Question: I have a Vim command to enter a "Distraction Free" mode:
'''
command! DistractionFreeMode set guioptions-=r gfn=Cousine:h12 showtabline=0 fullscreen laststatus=0 noruler wrap linebreak nolist linespace=5 foldcolumn=3 nonumber columns=80
'''
Note also that I am using MacVim. The command sort of works, but some of the settings don't seem to be triggered. These include 'columns=80' and 'nolist'. I always have to set these separately after executing this command in order to get them right. I have also tried putting these settings in a function that I called with the command and had the same issue. What is the source of this problem?
EDIT: Here is a screenshot of the look I'm aiming at. Using 'fullscreen' and 'columns' together is necessary to achieve this, as far as I know:

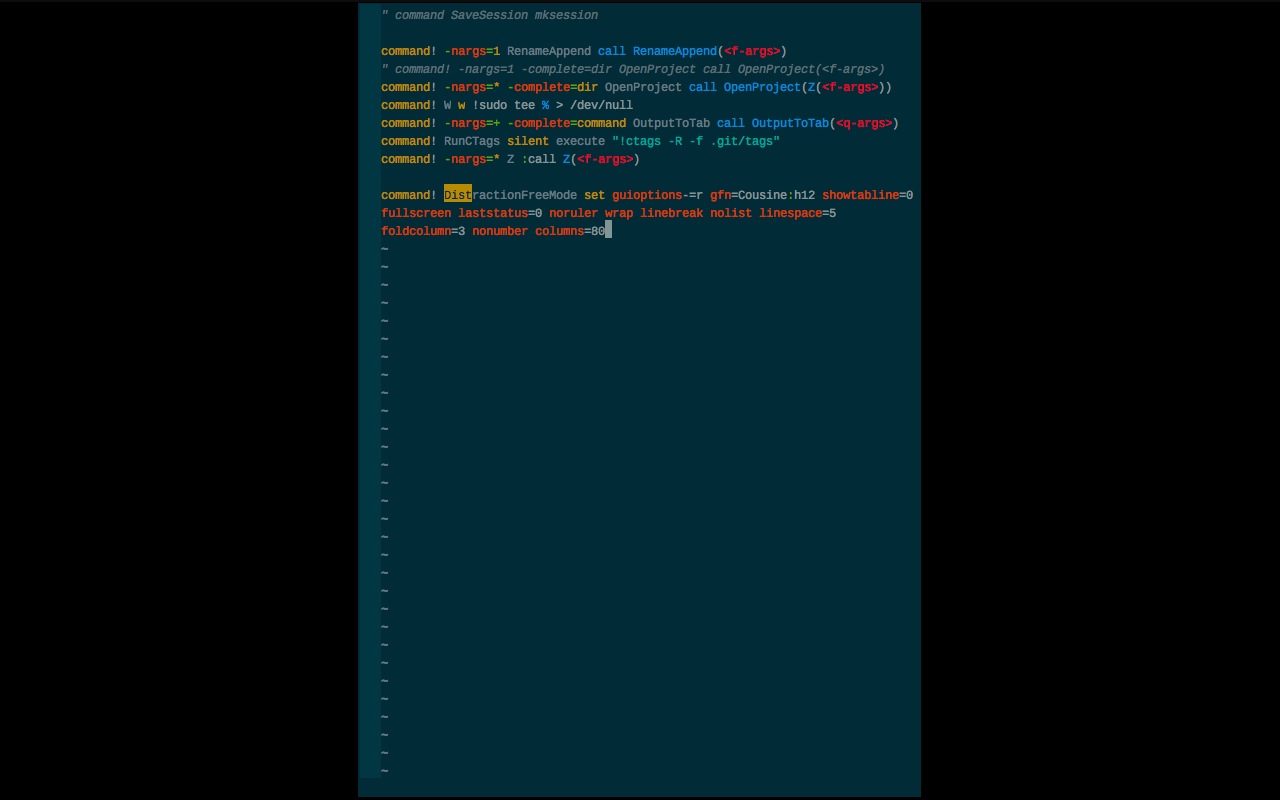
Answer: According for the help for fullscreen (':h fullscreen') There are option to tailor the behavior of what happens when you enter fullscreen mode which are set with 'fuoptions'
On my MacVim fuoptions is set to
'''
fuoptions=maxvert,maxhotz
'''
When we look at ':h fuoptions'
'''
maxvert When entering fullscreen, 'lines' is set to the maximum number
of lines fitting on the screen in fullscreen mode. When
leaving fullscreen, if 'lines' is still equal to the maximized
number of lines, it is restored to the value it had before
entering fullscreen.
maxhorz When entering fullscreen, 'columns' is set to the maximum number
of columns fitting on the screen in fullscreen mode. When
leaving fullscreen, if 'columns' is still equal to the maximized
number of columns, it is restored to the value it had before
entering fullscreen.
'''
This mean that when you enter fullscreen mode MacVim resizes to to the maximum number of lines and columns it can. (ignoring the values you set)
To fix this you can either add 'set fuoption-=maxhorz' to remove the offending option or add 'set=maxvert' to force it to only use maxvert regardless if other options are set. This stops MacVim from overriding your settings in the horizontal direction.
So your fixed command would look something like
'''
command! DistractionFreeMode set guioptions-=r gfn=Cousine:h12 showtabline=0 fuoptions-=maxhorz fullscreen laststatus=0 noruler wrap linebreak nolist linespace=5 foldcolumn=3 nonumber columns=80
'''